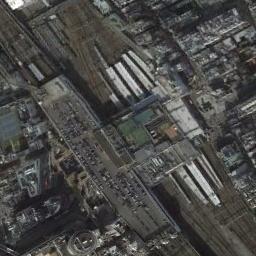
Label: railway_station